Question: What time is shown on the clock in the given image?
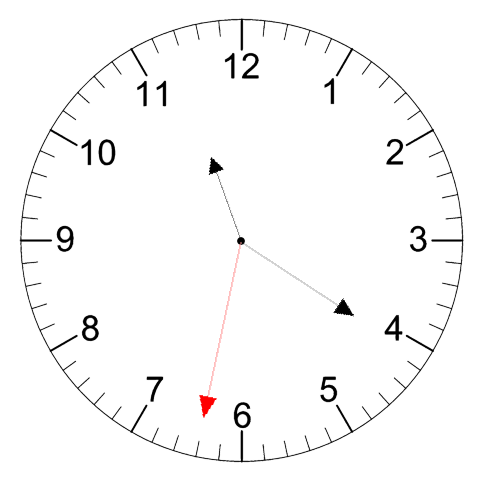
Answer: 11:20:32